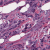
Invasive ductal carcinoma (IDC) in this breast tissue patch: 1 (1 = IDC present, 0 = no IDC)